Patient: sex F, age 31
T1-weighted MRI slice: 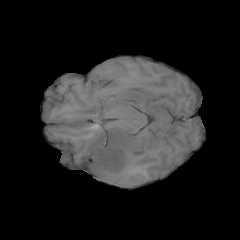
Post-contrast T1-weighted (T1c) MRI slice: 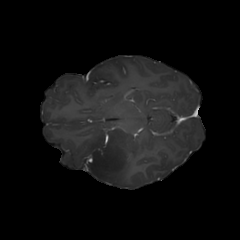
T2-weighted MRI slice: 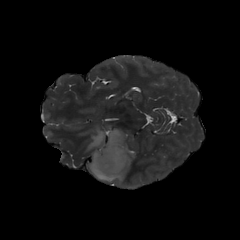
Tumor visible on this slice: yes
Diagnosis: Astrocytoma, IDH-mutant
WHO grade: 2